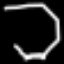
Label: octagon